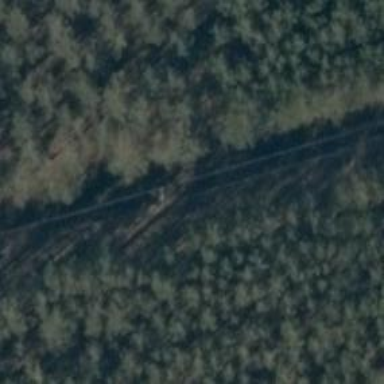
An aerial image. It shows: Dirt track with grade 4 tracktype.